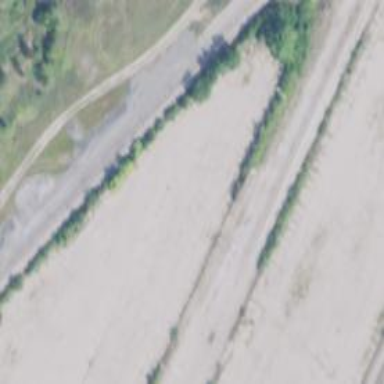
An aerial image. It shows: Disused railway.